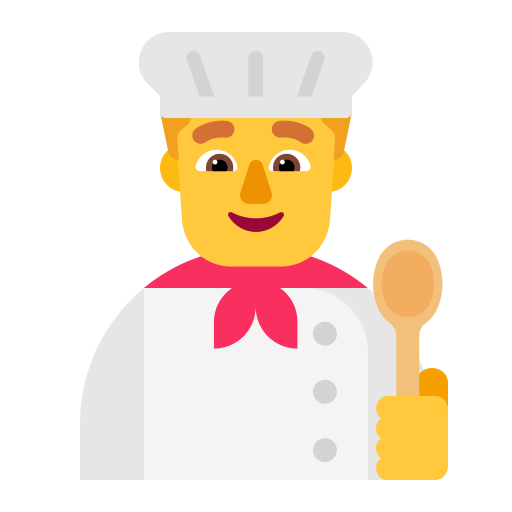
man cook flat default